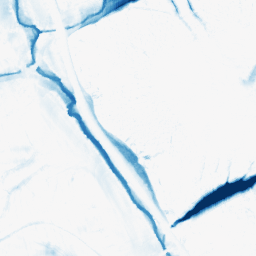
Category: morphological
Decomposition family: morphological_ellipse
Decomposition parameters: operation: closing
width: 30
height: 20
Upsampling method: sinc_hamming
Upsampling parameters: scale: 4
kernel_size: 16
Upsampling scale: 4